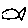
Label: fish